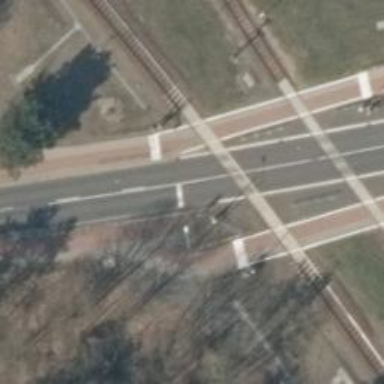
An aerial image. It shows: Crossing for the railway.